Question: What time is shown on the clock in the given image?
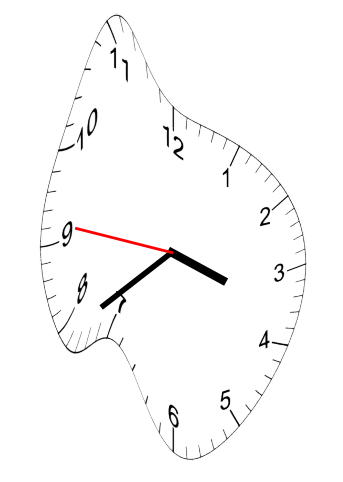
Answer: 03:38:46